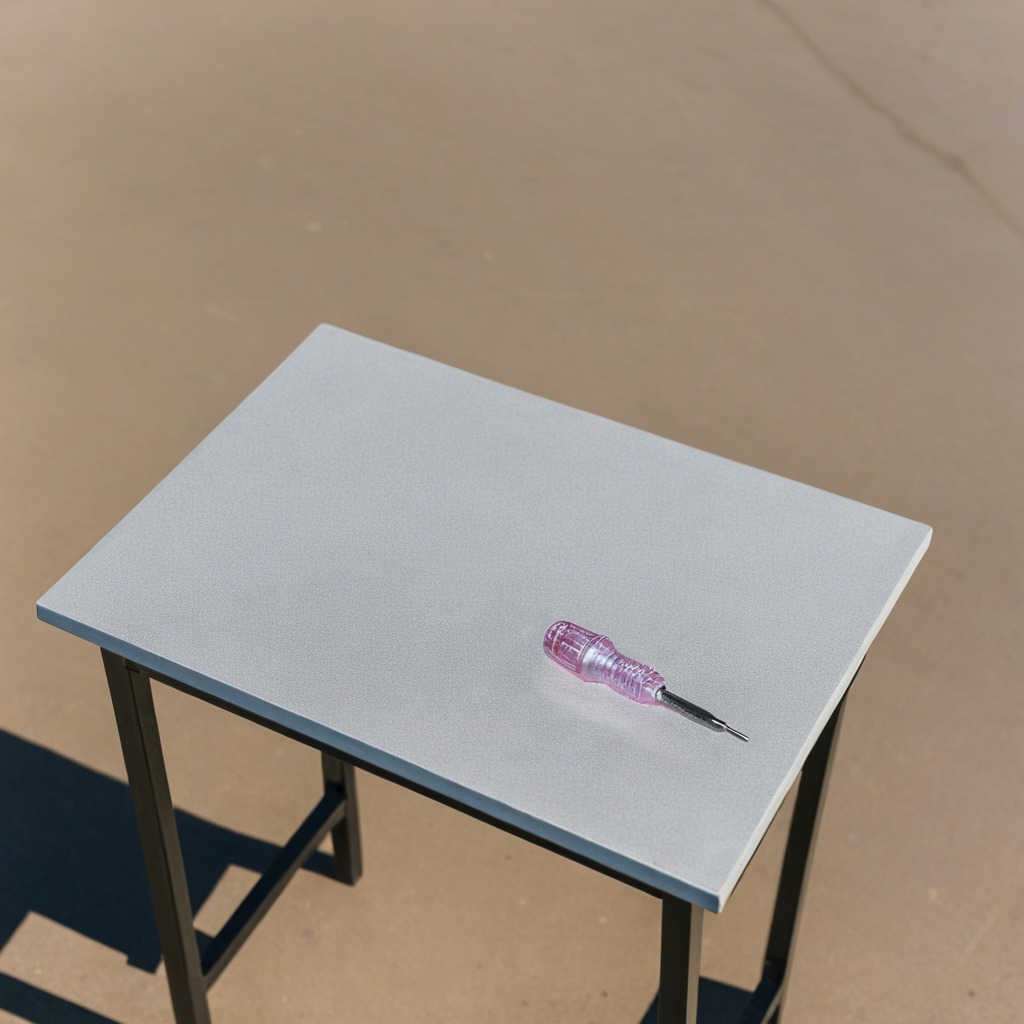
A screwdriver is lying on the table.